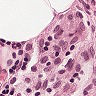
Metastatic tissue present: no